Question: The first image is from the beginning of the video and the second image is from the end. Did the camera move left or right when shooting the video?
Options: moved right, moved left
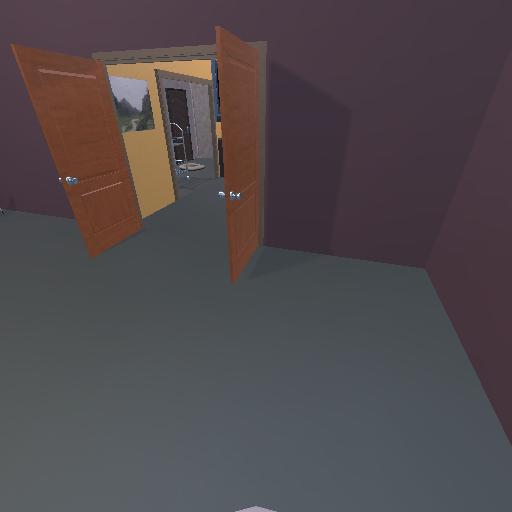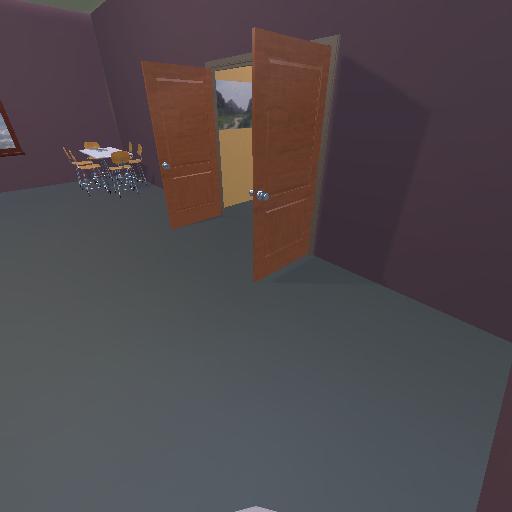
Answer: moved right